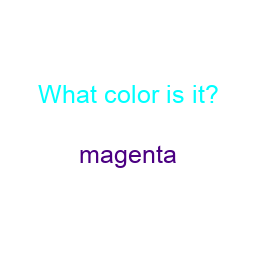
Color: indigo
Color name shown: magenta
Background color: white
Question text color: cyan